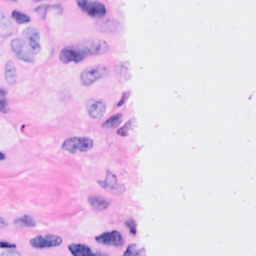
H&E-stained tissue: Breast